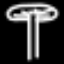
Label: mushroom